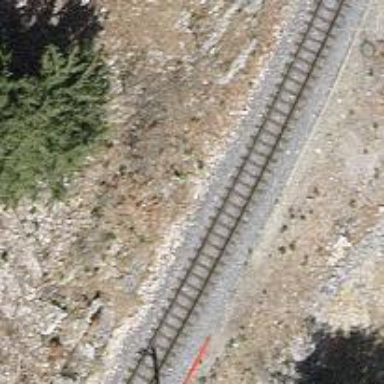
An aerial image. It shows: Narrow-gauge railway with single track. The railway is electrified with contact line.